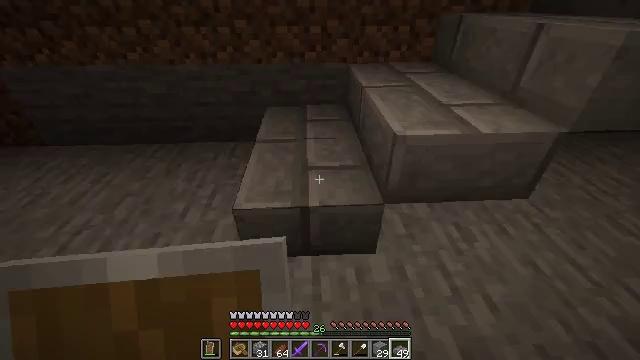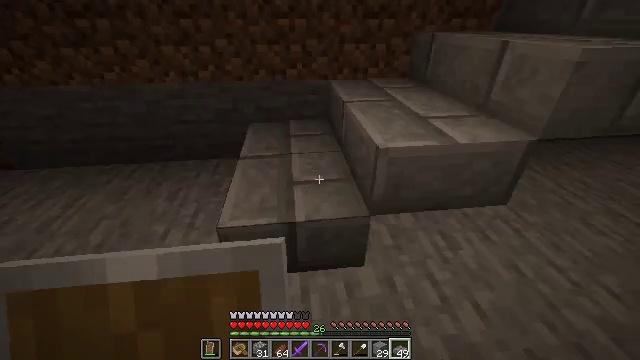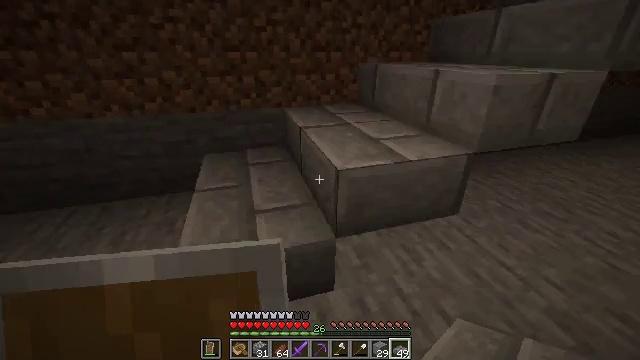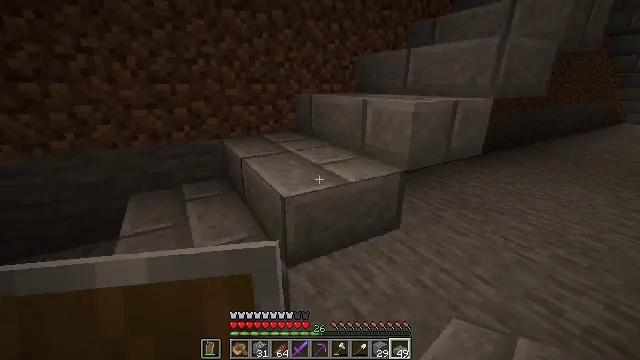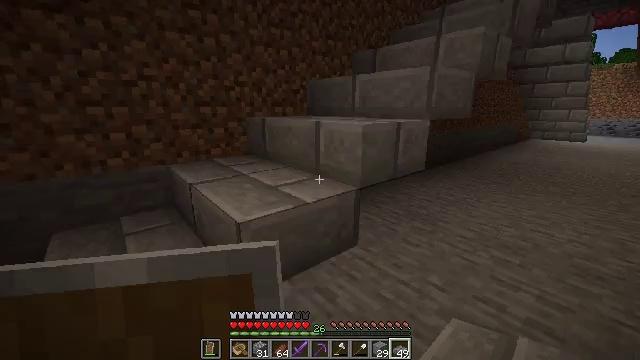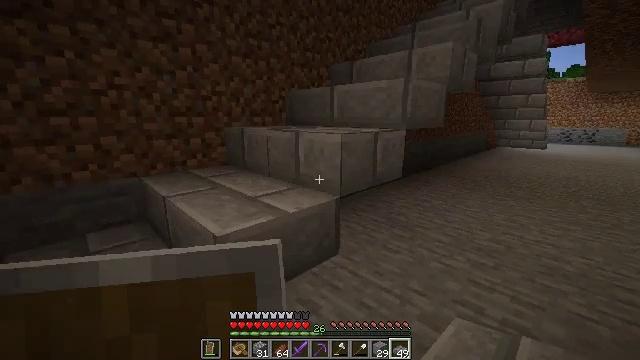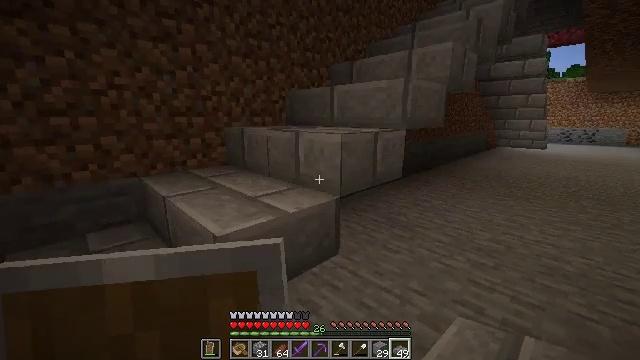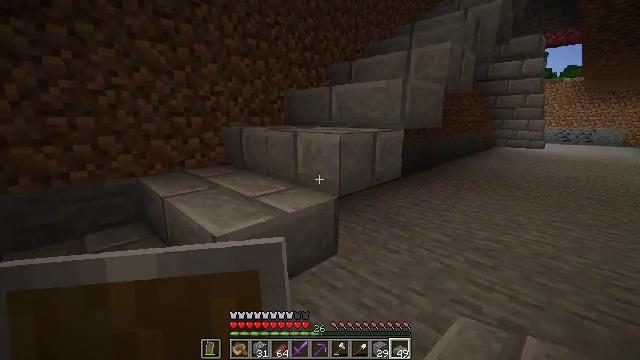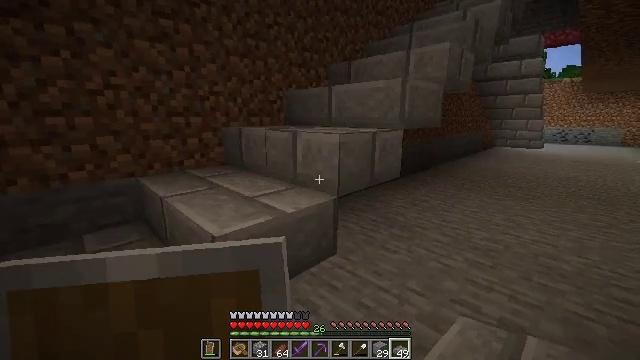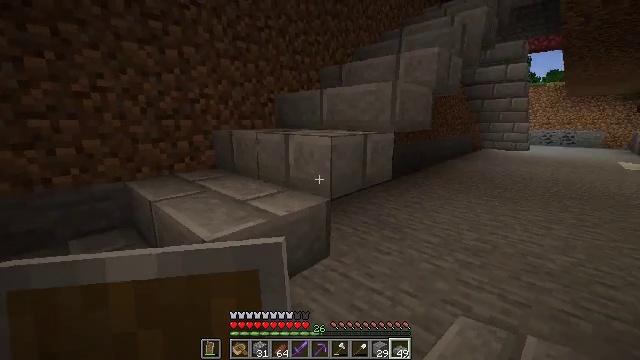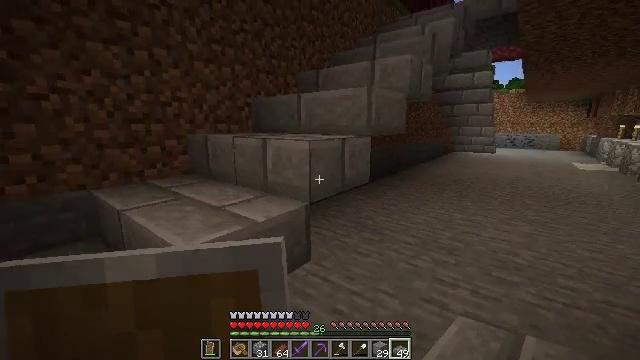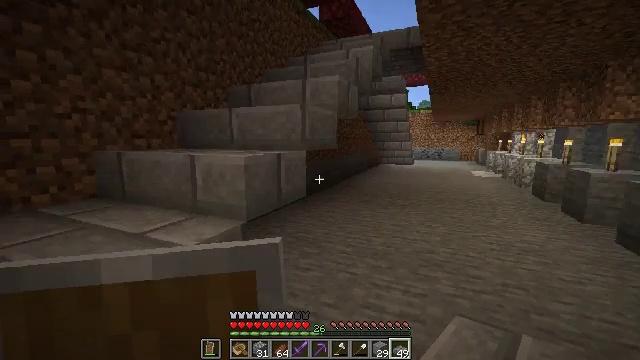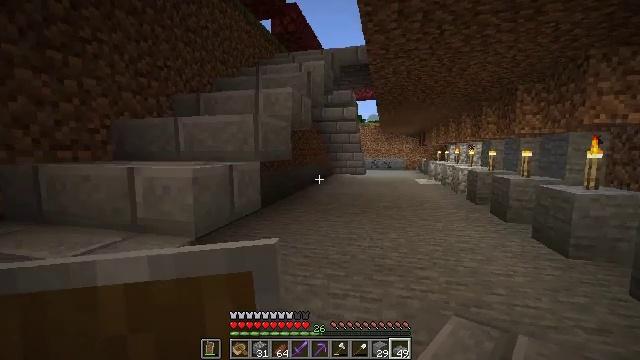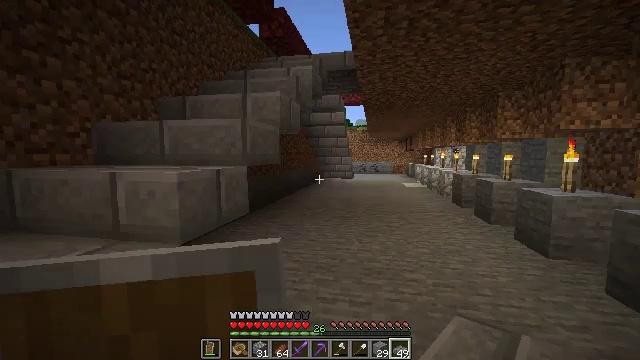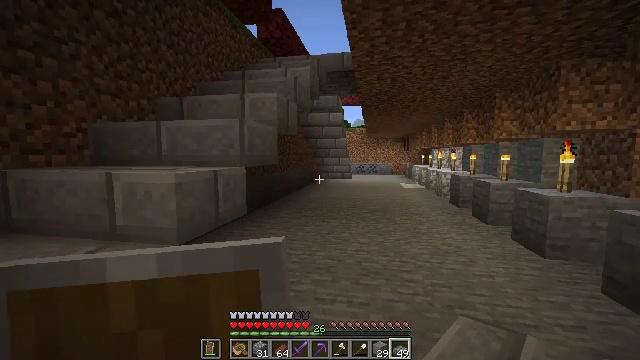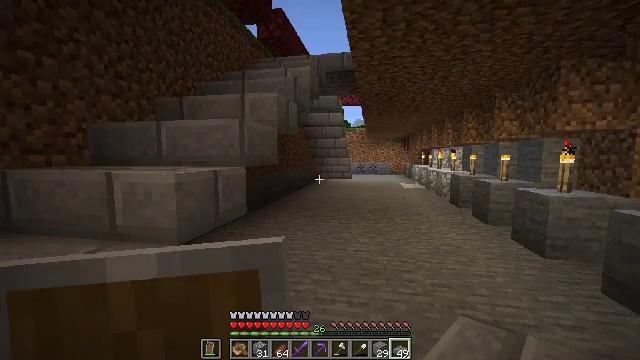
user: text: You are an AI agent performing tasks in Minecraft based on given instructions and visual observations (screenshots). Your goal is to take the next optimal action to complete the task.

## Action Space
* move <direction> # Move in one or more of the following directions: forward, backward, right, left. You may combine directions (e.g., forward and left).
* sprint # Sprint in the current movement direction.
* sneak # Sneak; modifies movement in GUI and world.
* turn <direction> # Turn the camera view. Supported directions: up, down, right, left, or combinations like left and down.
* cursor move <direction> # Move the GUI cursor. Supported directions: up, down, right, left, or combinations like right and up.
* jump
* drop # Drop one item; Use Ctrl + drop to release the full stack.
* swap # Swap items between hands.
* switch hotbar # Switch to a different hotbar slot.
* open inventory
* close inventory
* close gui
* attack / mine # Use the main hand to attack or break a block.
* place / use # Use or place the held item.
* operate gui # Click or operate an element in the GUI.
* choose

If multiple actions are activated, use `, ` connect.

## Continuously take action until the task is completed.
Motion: motion action
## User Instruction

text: Break the iron door.
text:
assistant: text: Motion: turn right and up
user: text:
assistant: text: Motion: turn right and up
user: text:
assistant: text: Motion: turn right and up
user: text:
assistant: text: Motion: turn right and up
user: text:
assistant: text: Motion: turn right and up
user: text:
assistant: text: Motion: no_op
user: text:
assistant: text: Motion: no_op
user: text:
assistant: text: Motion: no_op
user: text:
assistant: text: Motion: turn right
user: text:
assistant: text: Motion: turn right
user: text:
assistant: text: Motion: turn right and up
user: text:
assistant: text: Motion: turn right and up
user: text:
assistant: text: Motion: turn right
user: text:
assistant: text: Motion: no_op
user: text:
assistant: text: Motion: no_op
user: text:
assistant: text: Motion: no_op
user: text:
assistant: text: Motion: no_op
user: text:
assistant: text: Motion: no_op
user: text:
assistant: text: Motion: no_op
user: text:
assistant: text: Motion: no_op
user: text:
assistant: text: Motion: no_op
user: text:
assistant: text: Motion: no_op
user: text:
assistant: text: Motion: no_op
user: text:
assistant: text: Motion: no_op
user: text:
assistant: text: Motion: no_op
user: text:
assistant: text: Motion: no_op
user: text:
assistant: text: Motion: no_op
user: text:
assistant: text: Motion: no_op
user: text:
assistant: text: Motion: no_op
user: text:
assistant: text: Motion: no_op